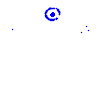
Particle: pion